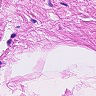
Metastatic tissue present: no